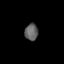
Tissue: skin
Cell type: Fibroblasts
Senescence score: 0.6747
Nuclear area (px): 218
Mean DAPI intensity: 95.849